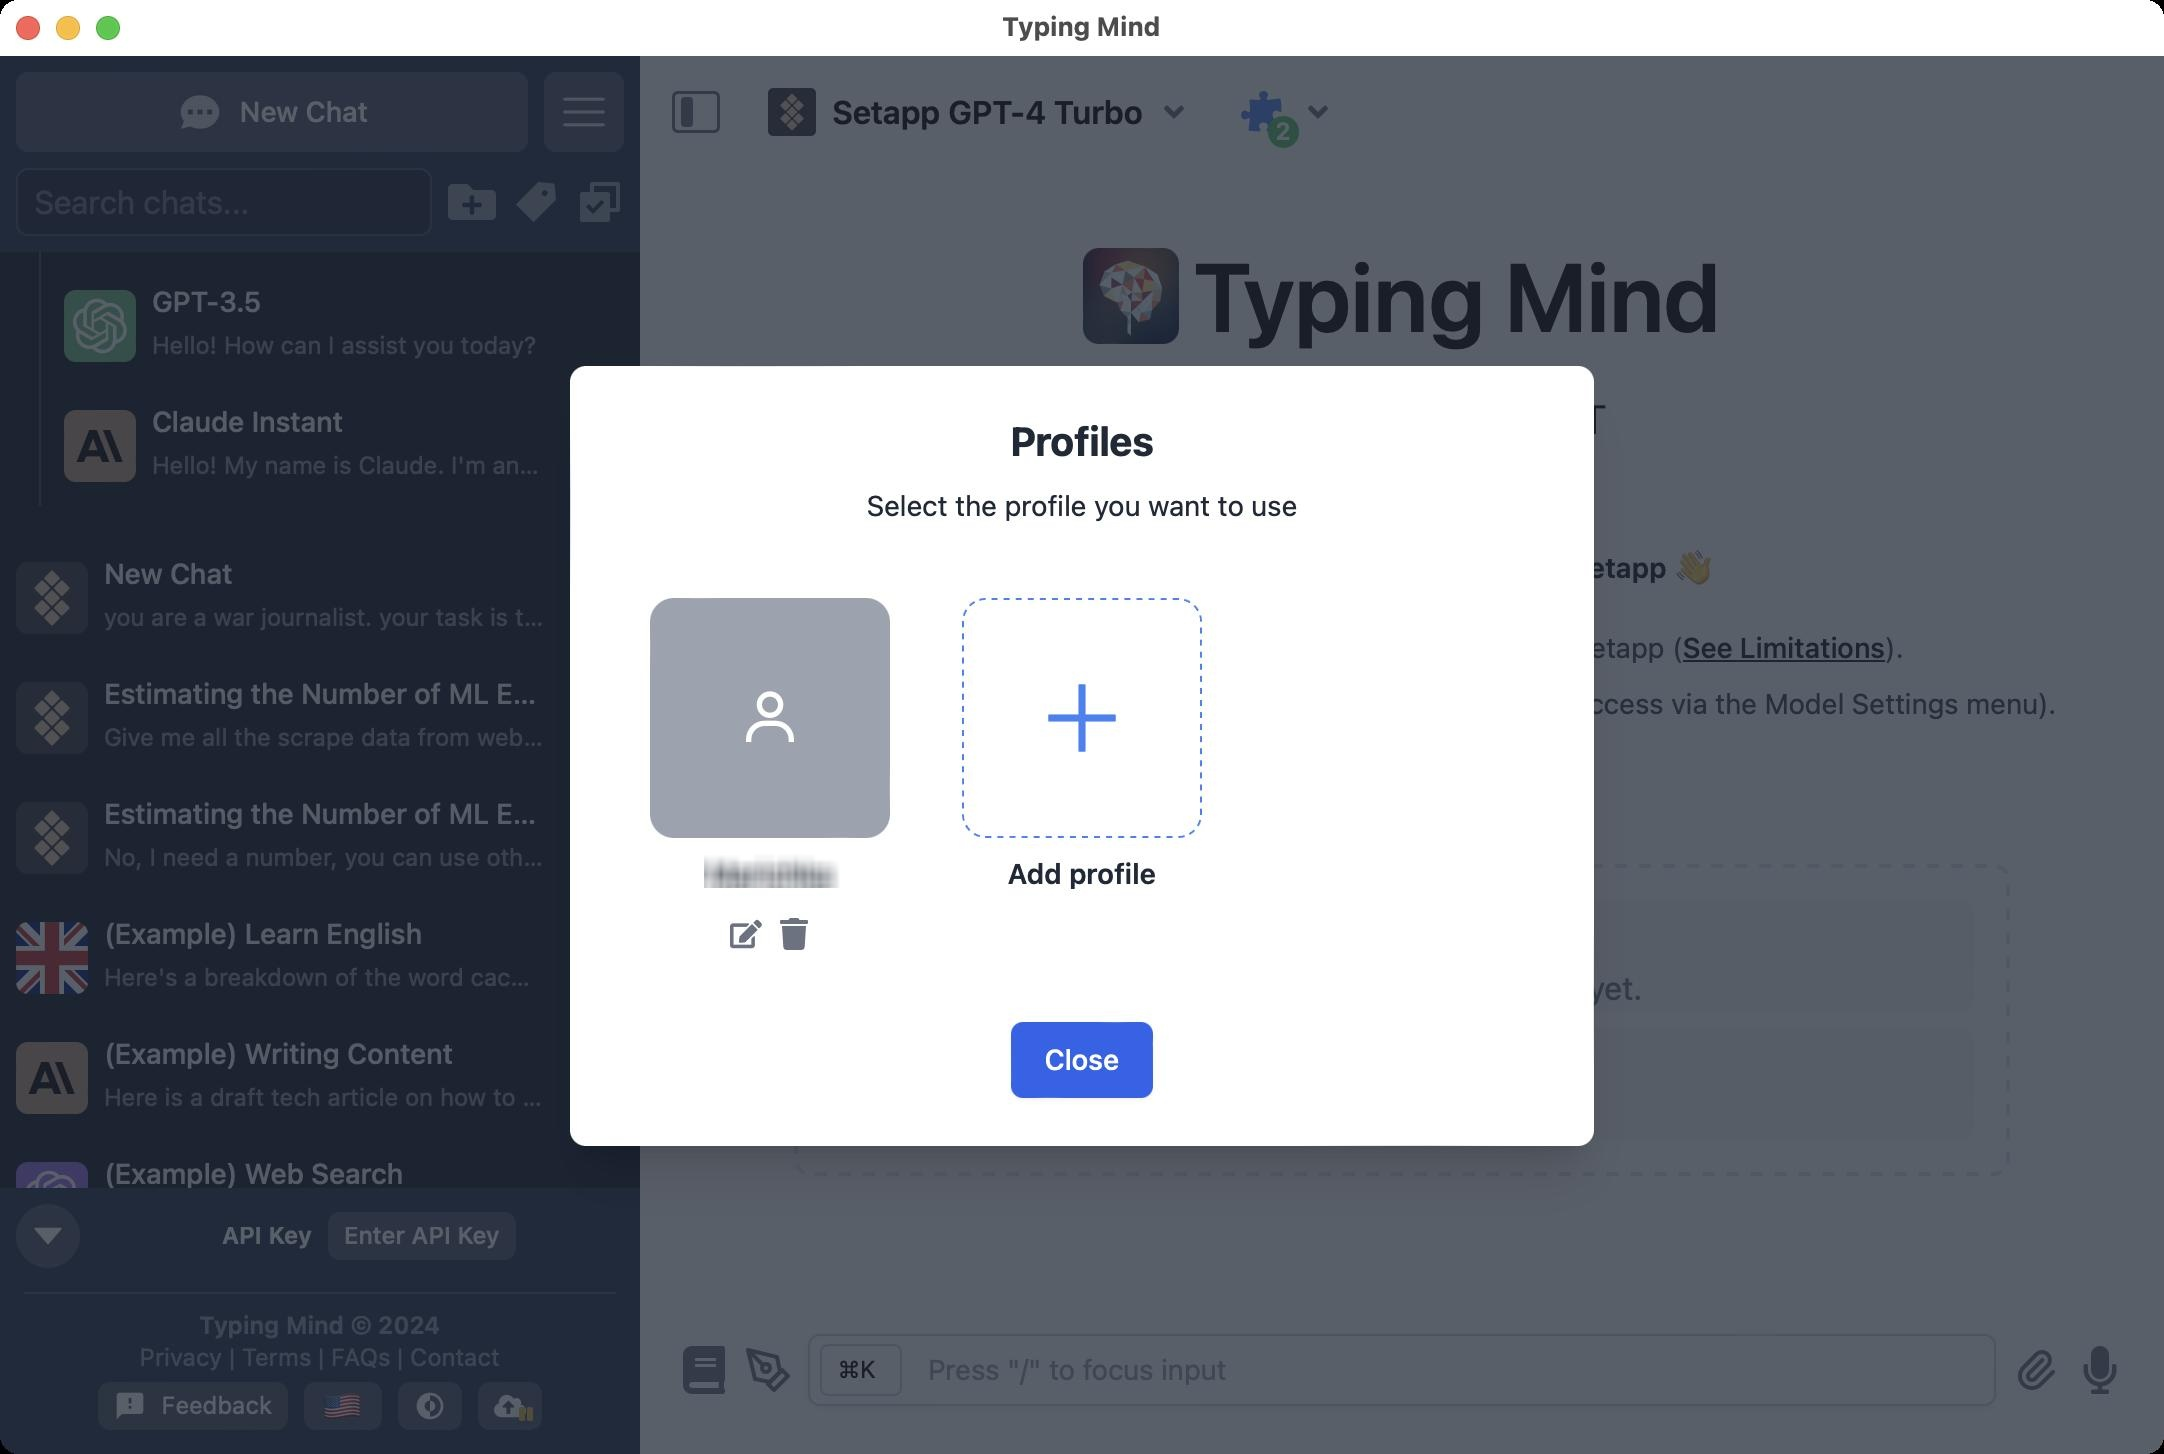
Accessibility tree:
{"name": "Typing_Mind", "role": "AXWindow", "description": null, "role_description": "standard window", "value": null, "position": "340.00;38.00", "size": "1082;727", "children": [{"name": null, "role": "AXBusyIndicator", "description": null, "role_description": "busy indicator", "value": true, "position": "533.00;369.50", "size": "16;16", "children": []}, {"name": null, "role": "AXGroup", "description": null, "role_description": "group", "value": null, "position": "0.00;28.00", "size": "1082;699", "children": [{"name": null, "role": "AXGroup", "description": null, "role_description": "group", "value": null, "position": "0.00;28.00", "size": "1082;699", "children": [{"name": "", "role": "AXScrollArea", "description": "", "role_description": "scroll area", "value": "", "position": "0.00;28.00", "size": "1082;699", "children": [{"name": "", "role": "AXWebArea", "description": "Typing Mind – A better UI for ChatGPT", "role_description": "HTML content", "value": "", "position": "0.00;28.00", "size": "1082;750", "children": [{"name": "", "role": "AXGroup", "description": "", "role_description": "navigation", "value": "", "position": "0.00;28.00", "size": "320;699", "children": [{"name": "New_Chat", "role": "AXButton", "description": "", "role_description": "button", "value": "", "position": "8.00;36.00", "size": "256;40", "children": []}, {"name": "", "role": "AXPopUpButton", "description": "", "role_description": "pop-up button", "value": "", "position": "272.00;36.00", "size": "40;40", "children": []}, {"name": "", "role": "AXGroup", "description": "", "role_description": "group", "value": "", "position": "8.00;84.00", "size": "208;34", "children": [{"name": "", "role": "AXTextField", "description": "", "role_description": "text field", "value": "", "position": "8.00;84.00", "size": "208;34", "children": [{"name": "", "role": "AXGroup", "description": "", "role_description": "group", "value": "", "position": "17.00;92.00", "size": "190;18", "children": []}]}]}, {"name": "", "role": "AXButton", "description": "", "role_description": "button", "value": "", "position": "224.00;89.00", "size": "24;24", "children": []}, {"name": "", "role": "AXButton", "description": "", "role_description": "button", "value": "", "position": "256.00;89.00", "size": "24;24", "children": []}, {"name": "", "role": "AXButton", "description": "", "role_description": "button", "value": "", "position": "288.00;89.00", "size": "24;24", "children": []}, {"name": "AI_Research_(_0_)", "role": "AXButton", "description": "", "role_description": "sortable", "value": "", "position": "0.00;-125.00", "size": "320;40", "children": []}, {"name": "", "role": "AXGroup", "description": "", "role_description": "group", "value": "", "position": "24.00;-77.00", "size": "288;38", "children": [{"name": "", "role": "AXStaticText", "description": "", "role_description": "text", "value": "Empty folder", "position": "124.00;-67.00", "size": "88;17", "children": []}]}, {"name": "Base_Models_(_4_)", "role": "AXButton", "description": "", "role_description": "sortable", "value": "", "position": "0.00;-23.00", "size": "320;40", "children": []}, {"name": "", "role": "AXGroup", "description": "", "role_description": "group", "value": "", "position": "24.00;17.00", "size": "296;56", "children": []}, {"name": "GPT-4_Hello!_How_can_I_assist_you_today?", "role": "AXButton", "description": "", "role_description": "draggable", "value": "", "position": "24.00;73.00", "size": "296;60", "children": []}, {"name": "GPT-3.5_Hello!_How_can_I_assist_you_today?", "role": "AXButton", "description": "", "role_description": "draggable", "value": "", "position": "24.00;133.00", "size": "296;60", "children": []}, {"name": "Claude_Instant_Hello!_My_name_is_Claude._I'm_an_AI_assistant_cre", "role": "AXButton", "description": "", "role_description": "draggable", "value": "", "position": "24.00;193.00", "size": "296;60", "children": []}, {"name": "", "role": "AXGroup", "description": "", "role_description": "group", "value": "", "position": "19.00;-3.00", "size": "2;256", "children": []}, {"name": "New_Chat_you_are_a_war_journalist._your_task_is_to_retrieve", "role": "AXButton", "description": "", "role_description": "draggable", "value": "", "position": "0.00;269.00", "size": "320;60", "children": []}, {"name": "Estimating_the_Number_of_ML_Engineers_Working_on_Siri_Give_me_all_the_scrape_data_from_web_in_different", "role": "AXButton", "description": "", "role_description": "draggable", "value": "", "position": "0.00;329.00", "size": "320;60", "children": []}, {"name": "Estimating_the_Number_of_ML_Engineers_and_Researchers_Working_on_Siri_at_Apple_No,_I_need_a_number,_you_can_use_other_companies,", "role": "AXButton", "description": "", "role_description": "draggable", "value": "", "position": "0.00;389.00", "size": "320;60", "children": []}, {"name": "(Example)_Learn_English_Here's_a_breakdown_of_the_word_cacophony:_Defini", "role": "AXButton", "description": "", "role_description": "draggable", "value": "", "position": "0.00;449.00", "size": "320;60", "children": []}, {"name": "(Example)_Writing_Content_Here_is_a_draft_tech_article_on_how_to_use_Apple", "role": "AXButton", "description": "", "role_description": "draggable", "value": "", "position": "0.00;509.00", "size": "320;60", "children": []}, {"name": "(Example)_Web_Search_The_top_stories_being_discussed_on_Hacker_News_rig", "role": "AXButton", "description": "", "role_description": "draggable", "value": "", "position": "0.00;569.00", "size": "320;60", "children": []}, {"name": "", "role": "AXGroup", "description": "", "role_description": "group", "value": "", "position": "0.00;629.00", "size": "320;56", "children": []}, {"name": "", "role": "AXGroup", "description": "", "role_description": "application status", "value": "", "position": "-1.00;967.00", "size": "1;1", "children": []}, {"name": "", "role": "AXButton", "description": "", "role_description": "button", "value": "", "position": "8.00;602.00", "size": "32;32", "children": []}, {"name": "", "role": "AXStaticText", "description": "", "role_description": "text", "value": "API Key", "position": "111.00;610.00", "size": "45;15", "children": []}, {"name": "Enter_API_Key", "role": "AXButton", "description": "", "role_description": "button", "value": "", "position": "164.00;606.00", "size": "94;24", "children": []}, {"name": "", "role": "AXGroup", "description": "", "role_description": "group", "value": "", "position": "12.00;646.00", "size": "296;9", "children": []}, {"name": "", "role": "AXGroup", "description": "", "role_description": "group", "value": "", "position": "99.00;655.00", "size": "122;16", "children": [{"name": "", "role": "AXStaticText", "description": "", "role_description": "text", "value": "Typing Mind", "position": "99.00;655.00", "size": "74;15", "children": []}, {"name": "", "role": "AXStaticText", "description": "", "role_description": "text", "value": "©", "position": "175.00;655.00", "size": "12;15", "children": []}, {"name": "", "role": "AXStaticText", "description": "", "role_description": "text", "value": "2024", "position": "189.00;655.00", "size": "32;15", "children": []}]}, {"name": "", "role": "AXGroup", "description": "", "role_description": "group", "value": "", "position": "69.00;671.00", "size": "181;16", "children": [{"name": "Privacy", "role": "AXLink", "description": "", "role_description": "link", "value": "", "position": "69.00;671.00", "size": "43;15", "children": [{"name": "", "role": "AXStaticText", "description": "", "role_description": "text", "value": "Privacy", "position": "69.00;671.00", "size": "43;15", "children": []}]}, {"name": "", "role": "AXStaticText", "description": "", "role_description": "text", "value": " | ", "position": "111.00;671.00", "size": "11;15", "children": []}, {"name": "Terms", "role": "AXLink", "description": "", "role_description": "link", "value": "", "position": "120.00;671.00", "size": "36;15", "children": [{"name": "", "role": "AXStaticText", "description": "", "role_description": "text", "value": "Terms", "position": "121.00;671.00", "size": "35;15", "children": []}]}, {"name": "", "role": "AXStaticText", "description": "", "role_description": "text", "value": " | ", "position": "155.00;671.00", "size": "11;15", "children": []}, {"name": "FAQs", "role": "AXLink", "description": "", "role_description": "link", "value": "", "position": "165.00;671.00", "size": "31;15", "children": [{"name": "", "role": "AXStaticText", "description": "", "role_description": "text", "value": "FAQs", "position": "165.00;671.00", "size": "31;15", "children": []}]}, {"name": "", "role": "AXStaticText", "description": "", "role_description": "text", "value": " | ", "position": "195.00;671.00", "size": "11;15", "children": []}, {"name": "Contact", "role": "AXLink", "description": "", "role_description": "link", "value": "", "position": "204.00;671.00", "size": "46;15", "children": [{"name": "", "role": "AXStaticText", "description": "", "role_description": "text", "value": "Contact", "position": "205.00;671.00", "size": "46;15", "children": []}]}]}, {"name": "Feedback", "role": "AXButton", "description": "", "role_description": "button", "value": "", "position": "48.00;691.00", "size": "96;24", "children": []}, {"name": "🇺🇸", "role": "AXButton", "description": "", "role_description": "button", "value": "", "position": "152.00;691.00", "size": "40;24", "children": []}, {"name": "", "role": "AXButton", "description": "", "role_description": "button", "value": "", "position": "199.00;691.00", "size": "33;24", "children": []}, {"name": "", "role": "AXButton", "description": "", "role_description": "button", "value": "", "position": "239.00;691.00", "size": "33;24", "children": []}]}, {"name": "", "role": "AXGroup", "description": "", "role_description": "main", "value": "", "position": "0.00;28.00", "size": "1082;750", "children": [{"name": "Open_sidebar", "role": "AXButton", "description": "", "role_description": "button", "value": "", "position": "324.00;32.00", "size": "48;48", "children": []}, {"name": "", "role": "AXGroup", "description": "", "role_description": "group", "value": "", "position": "376.00;36.00", "size": "228;40", "children": [{"name": "Setapp_GPT-4_Turbo", "role": "AXPopUpButton", "description": "", "role_description": "pop-up button", "value": "", "position": "376.00;36.00", "size": "228;40", "children": []}]}, {"name": "2", "role": "AXPopUpButton", "description": "", "role_description": "pop-up button", "value": "", "position": "611.00;36.00", "size": "65;40", "children": []}, {"name": "", "role": "AXImage", "description": "Typing Mind", "role_description": "image", "value": "", "position": "541.00;124.00", "size": "49;48", "children": []}, {"name": "", "role": "AXStaticText", "description": "", "role_description": "text", "value": "Typing Mind", "position": "597.00;120.00", "size": "264;56", "children": []}, {"name": "", "role": "AXGroup", "description": "", "role_description": "group", "value": "", "position": "541.00;196.00", "size": "320;28", "children": [{"name": "", "role": "AXStaticText", "description": "", "role_description": "text", "value": "A better UI for ChatGPT", "position": "599.00;198.00", "size": "204;23", "children": []}]}, {"name": "", "role": "AXGroup", "description": "", "role_description": "group", "value": "", "position": "360.00;272.00", "size": "682;24", "children": [{"name": "", "role": "AXStaticText", "description": "", "role_description": "text", "value": "Thank you for using ", "position": "544.00;275.00", "size": "132;17", "children": []}, {"name": "", "role": "AXStaticText", "description": "", "role_description": "text", "value": "Typing Mind via Setapp", "position": "675.00;275.00", "size": "159;17", "children": []}, {"name": "", "role": "AXStaticText", "description": "", "role_description": "text", "value": " 👋", "position": "833.00;275.00", "size": "25;17", "children": []}]}, {"name": "", "role": "AXList", "description": "", "role_description": "content list", "value": "", "position": "360.00;311.00", "size": "682;81", "children": [{"name": "", "role": "AXGroup", "description": "", "role_description": "group", "value": "", "position": "382.00;311.00", "size": "660;25", "children": [{"name": "", "role": "AXListMarker", "description": "", "role_description": "list marker", "value": "•", "position": "365.00;314.00", "size": "7;18", "children": []}, {"name": "", "role": "AXStaticText", "description": "", "role_description": "text", "value": "You have ", "position": "387.00;314.00", "size": "63;18", "children": []}, {"name": "", "role": "AXStaticText", "description": "", "role_description": "text", "value": "Free Access", "position": "449.00;314.00", "size": "83;18", "children": []}, {"name": "", "role": "AXStaticText", "description": "", "role_description": "text", "value": " to GPT-3.5/GPT-4 models provided by Setapp (", "position": "531.00;314.00", "size": "311;18", "children": []}, {"name": "See_Limitations", "role": "AXLink", "description": "", "role_description": "link", "value": "", "position": "841.00;314.00", "size": "102;18", "children": [{"name": "", "role": "AXStaticText", "description": "", "role_description": "text", "value": "See Limitations", "position": "841.00;314.00", "size": "102;18", "children": []}]}, {"name": "", "role": "AXStaticText", "description": "", "role_description": "text", "value": ").", "position": "942.00;314.00", "size": "10;18", "children": []}]}, {"name": "", "role": "AXGroup", "description": "", "role_description": "group", "value": "", "position": "382.00;339.00", "size": "660;25", "children": [{"name": "", "role": "AXListMarker", "description": "", "role_description": "list marker", "value": "•", "position": "365.00;342.00", "size": "7;18", "children": []}, {"name": "", "role": "AXStaticText", "description": "", "role_description": "text", "value": "Optionally, you can use your own API keys or custom models (access via the Model Settings menu).", "position": "387.00;342.00", "size": "642;18", "children": []}]}, {"name": "", "role": "AXGroup", "description": "", "role_description": "group", "value": "", "position": "382.00;367.00", "size": "660;25", "children": [{"name": "", "role": "AXListMarker", "description": "", "role_description": "list marker", "value": "•", "position": "365.00;370.00", "size": "7;18", "children": []}, {"name": "", "role": "AXStaticText", "description": "", "role_description": "text", "value": "Having an issue? See ", "position": "387.00;370.00", "size": "142;18", "children": []}, {"name": "Frequently_Asked_Questions", "role": "AXLink", "description": "", "role_description": "link", "value": "", "position": "528.00;370.00", "size": "186;18", "children": [{"name": "", "role": "AXStaticText", "description": "", "role_description": "text", "value": "Frequently Asked Questions", "position": "528.00;370.00", "size": "186;18", "children": []}]}]}]}, {"name": "", "role": "AXStaticText", "description": "", "role_description": "text", "value": "You don't have any AI agents yet.", "position": "580.00;484.00", "size": "241;19", "children": []}, {"name": "Select_AI_Agents", "role": "AXButton", "description": "", "role_description": "button", "value": "", "position": "638.00;513.00", "size": "126;25", "children": []}, {"name": "", "role": "AXGroup", "description": "", "role_description": "group", "value": "", "position": "415.00;449.00", "size": "282;57", "children": []}, {"name": "", "role": "AXGroup", "description": "", "role_description": "group", "value": "", "position": "705.00;449.00", "size": "282;57", "children": []}, {"name": "", "role": "AXGroup", "description": "", "role_description": "group", "value": "", "position": "415.00;513.00", "size": "282;57", "children": []}, {"name": "", "role": "AXGroup", "description": "", "role_description": "group", "value": "", "position": "705.00;513.00", "size": "282;57", "children": []}, {"name": "", "role": "AXGroup", "description": "", "role_description": "group", "value": "", "position": "0.00;28.00", "size": "0;0", "children": []}, {"name": "", "role": "AXGroup", "description": "", "role_description": "group", "value": "", "position": "336.00;651.00", "size": "730;52", "children": [{"name": "", "role": "AXButton", "description": "", "role_description": "button", "value": "", "position": "336.00;669.00", "size": "32;32", "children": []}, {"name": "", "role": "AXButton", "description": "", "role_description": "button", "value": "", "position": "368.00;669.00", "size": "32;32", "children": []}, {"name": "", "role": "AXGroup", "description": "", "role_description": "group", "value": "", "position": "0.00;28.00", "size": "0;0", "children": []}, {"name": "", "role": "AXTextArea", "description": "", "role_description": "text entry area", "value": "", "position": "404.00;667.00", "size": "594;36", "children": [{"name": "", "role": "AXGroup", "description": "", "role_description": "group", "value": "", "position": "464.00;673.00", "size": "522;24", "children": [{"name": "", "role": "AXStaticText", "description": "", "role_description": "text", "value": "Press \"/\" to focus input", "position": "464.00;676.00", "size": "150;17", "children": []}]}]}, {"name": "⌘K", "role": "AXButton", "description": "", "role_description": "button", "value": "", "position": "410.00;672.00", "size": "41;26", "children": []}, {"name": "", "role": "AXButton", "description": "", "role_description": "button", "value": "", "position": "1002.00;669.00", "size": "32;32", "children": []}, {"name": "", "role": "AXButton", "description": "", "role_description": "button", "value": "", "position": "1034.00;669.00", "size": "32;32", "children": []}]}]}, {"name": "", "role": "AXGroup", "description": "", "role_description": "group", "value": "", "position": "16.00;44.00", "size": "1050;667", "children": []}, {"name": "", "role": "AXGroup", "description": "", "role_description": "alert", "value": "", "position": "-1.00;27.00", "size": "1;1", "children": []}, {"name": "", "role": "AXGroup", "description": "", "role_description": "group", "value": "", "position": "0.00;27.00", "size": "1082;700", "children": [{"name": "", "role": "AXGroup", "description": "", "role_description": "web dialogue", "value": "", "position": "0.00;28.00", "size": "1082;699", "children": [{"name": "", "role": "AXGroup", "description": "", "role_description": "group", "value": "", "position": "0.00;28.00", "size": "1082;699", "children": [{"name": "Profiles", "role": "AXHeading", "description": "", "role_description": "heading", "value": 2, "position": "309.00;207.00", "size": "464;28", "children": [{"name": "", "role": "AXStaticText", "description": "", "role_description": "text", "value": "Profiles", "position": "505.00;209.00", "size": "72;23", "children": []}]}, {"name": "", "role": "AXGroup", "description": "", "role_description": "group", "value": "", "position": "309.00;243.00", "size": "464;20", "children": [{"name": "", "role": "AXStaticText", "description": "", "role_description": "text", "value": "Select the profile you want to use", "position": "433.00;244.00", "size": "216;17", "children": []}]}, {"name": "", "role": "AXCheckBox", "description": "", "role_description": "tickbox", "value": 0, "position": "429.00;289.00", "size": "26;26", "children": []}, {"name": "", "role": "AXButton", "description": "", "role_description": "button", "value": "", "position": "325.00;299.00", "size": "120;120", "children": []}, {"name": "", "role": "AXGroup", "description": "", "role_description": "group", "value": "", "position": "354.00;427.00", "size": "63;20", "children": [{"name": "", "role": "AXStaticText", "description": "", "role_description": "text", "value": "Marichka", "position": "354.00;428.00", "size": "62;17", "children": []}]}, {"name": "", "role": "AXButton", "description": "", "role_description": "button", "value": "", "position": "365.00;455.00", "size": "16;24", "children": []}, {"name": "", "role": "AXButton", "description": "", "role_description": "button", "value": "", "position": "389.00;455.00", "size": "16;24", "children": []}, {"name": "", "role": "AXButton", "description": "", "role_description": "button", "value": "", "position": "481.00;299.00", "size": "120;120", "children": []}, {"name": "", "role": "AXGroup", "description": "", "role_description": "group", "value": "", "position": "503.00;427.00", "size": "75;20", "children": [{"name": "", "role": "AXStaticText", "description": "", "role_description": "text", "value": "Add profile", "position": "503.00;428.00", "size": "76;17", "children": []}]}, {"name": "Close", "role": "AXButton", "description": "", "role_description": "button", "value": "", "position": "505.00;511.00", "size": "72;38", "children": []}]}]}]}]}]}]}]}, {"name": null, "role": "AXButton", "description": null, "role_description": "close button", "value": null, "position": "7.00;6.00", "size": "14;16", "children": []}, {"name": null, "role": "AXButton", "description": null, "role_description": "full screen button", "value": null, "position": "47.00;6.00", "size": "14;16", "children": [{"name": null, "role": "AXGroup", "description": null, "role_description": "group", "value": null, "position": "47.00;6.00", "size": "14;16", "children": [{"name": null, "role": "AXGroup", "description": null, "role_description": "group", "value": null, "position": "47.00;6.00", "size": "14;16", "children": []}]}]}, {"name": null, "role": "AXButton", "description": null, "role_description": "minimize button", "value": null, "position": "27.00;6.00", "size": "14;16", "children": []}, {"name": null, "role": "AXStaticText", "description": null, "role_description": "text", "value": "Typing Mind", "position": "499.00;5.00", "size": "84;16", "children": []}]}